RGB frame:
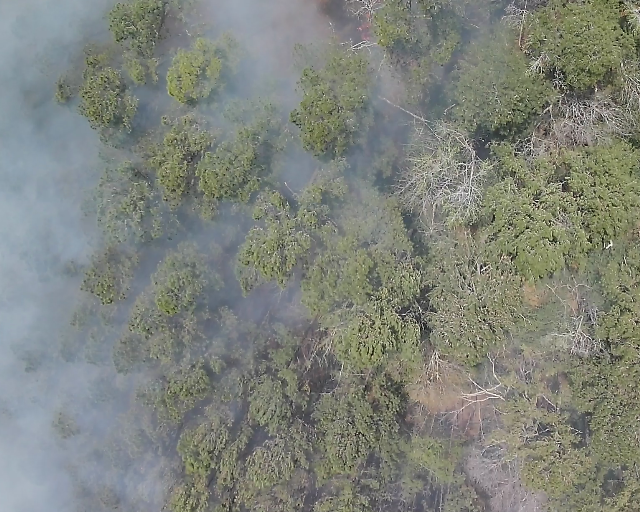
Thermal frame:
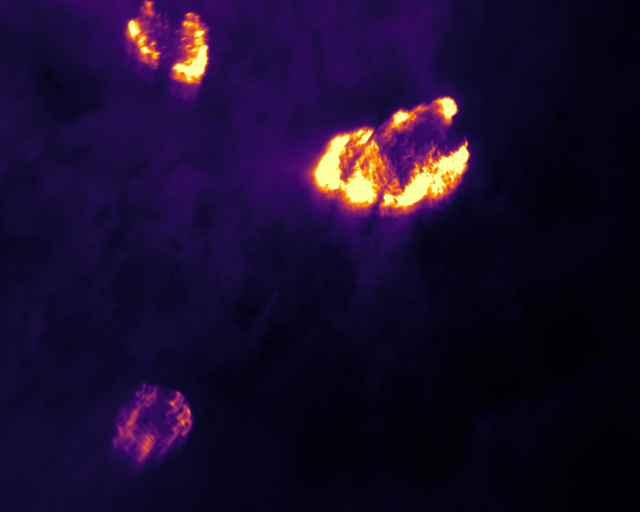
Captured: 2026-02-26 02:28:42
Pixels at or above 80 °C: 11714 (fraction of frame: 0.03575)